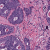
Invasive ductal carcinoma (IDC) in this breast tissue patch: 0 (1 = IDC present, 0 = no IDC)